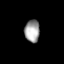
Tissue: lung
Cell type: Endothelial cells
Senescence score: 0.5693
Nuclear area (px): 329
Mean DAPI intensity: 160.948